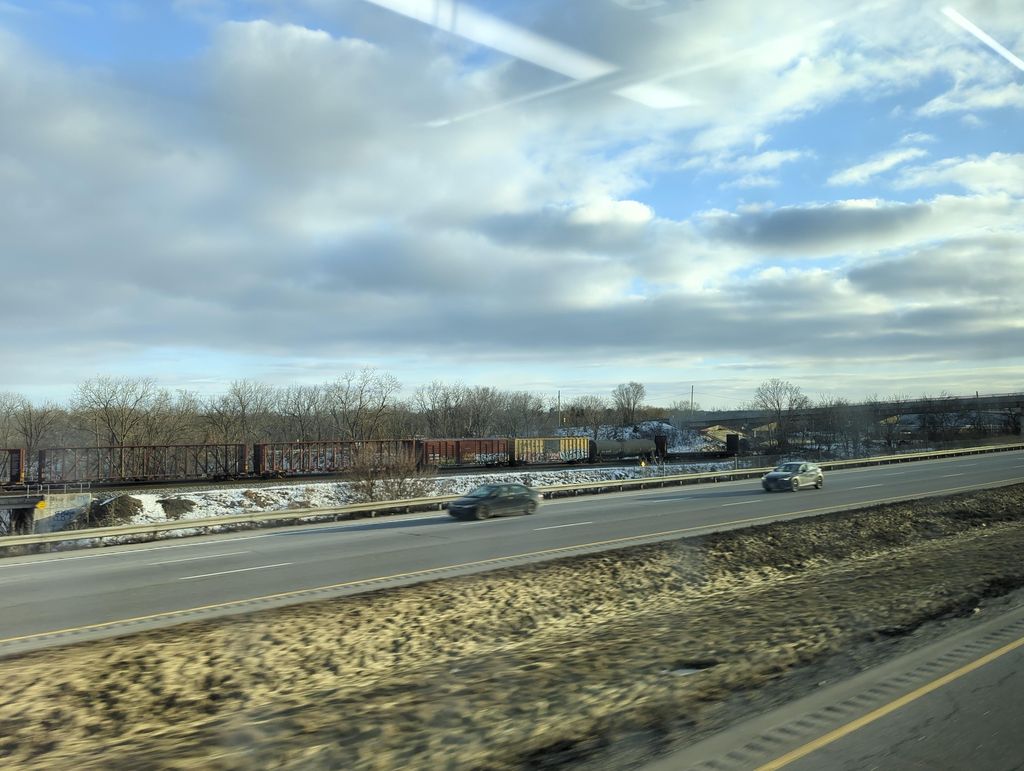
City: hamilton